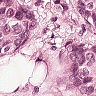
Metastatic tissue present: yes